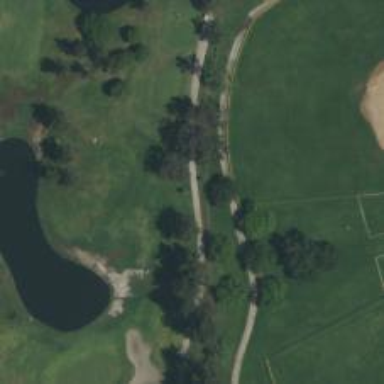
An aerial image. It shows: Path for golf carts.